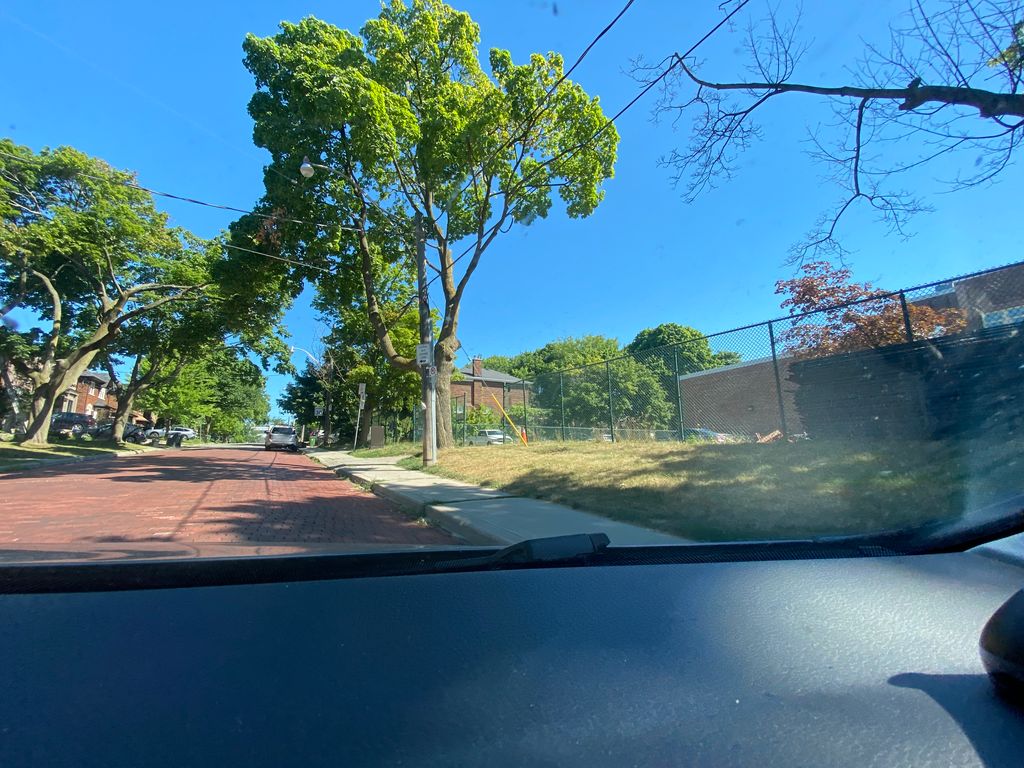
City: toronto